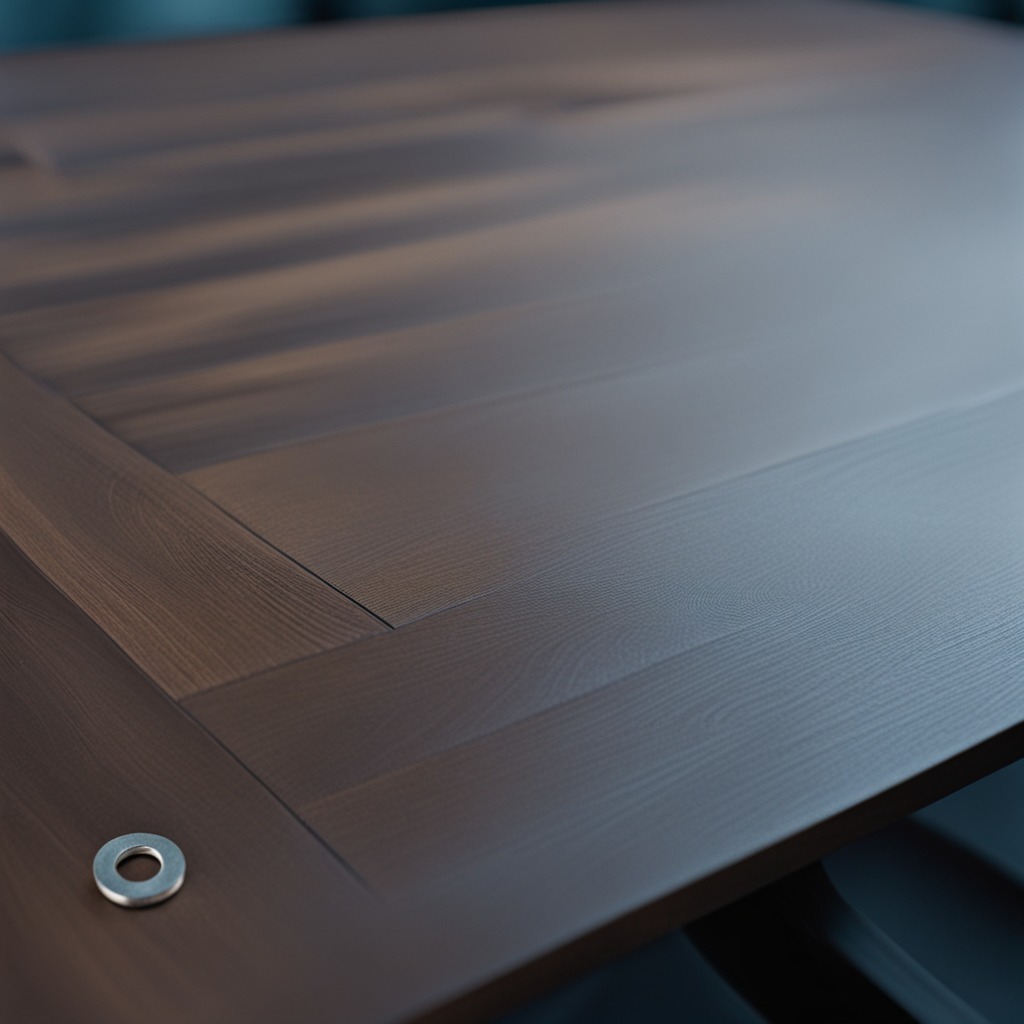
A flat metal washer lies on the old table with faint burn marks in a small garage at twilight.